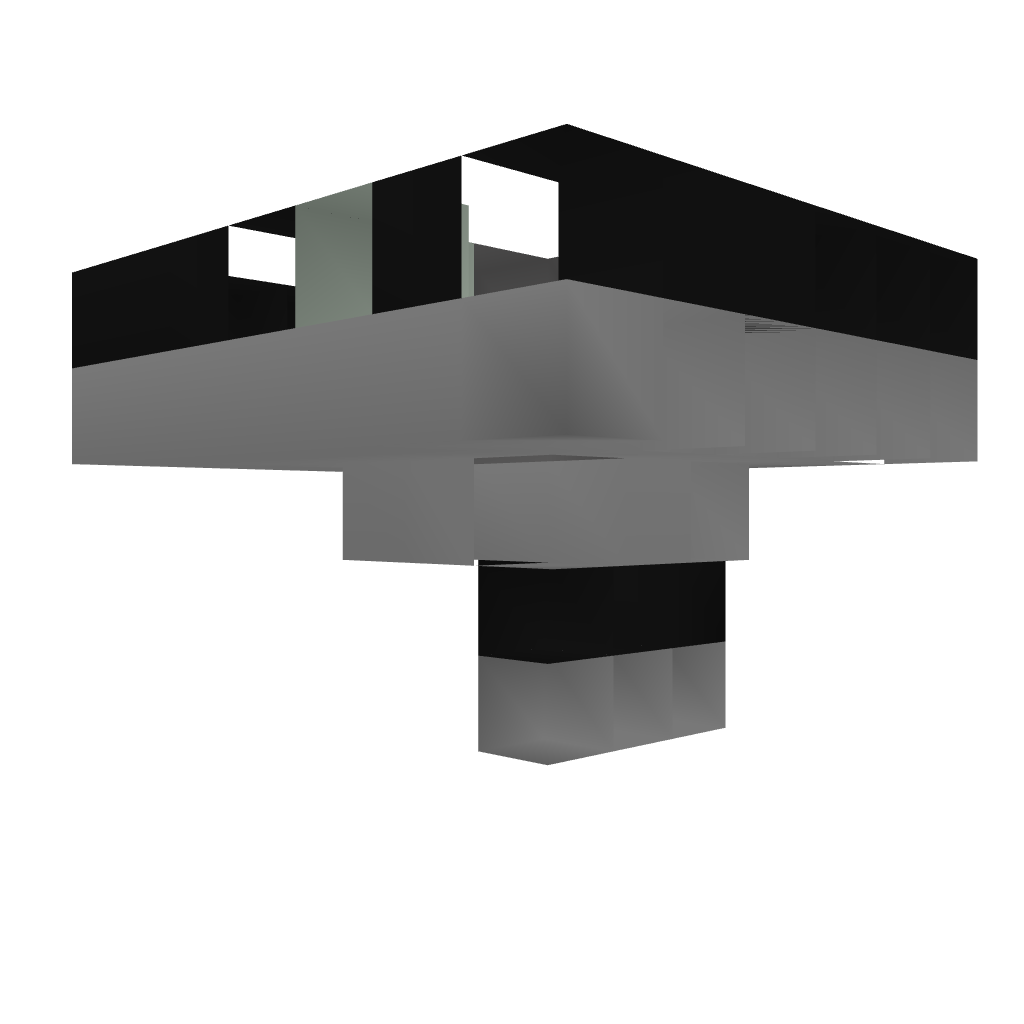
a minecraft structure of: Compact Equipping Machine